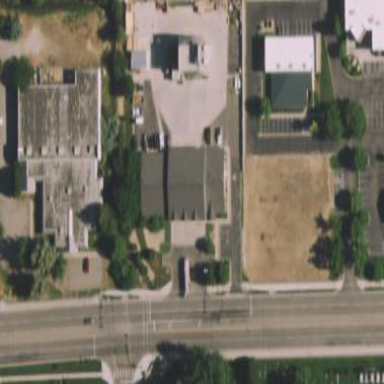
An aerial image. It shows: Fire station.